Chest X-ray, AP view. Patient: 65 years old, sex F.
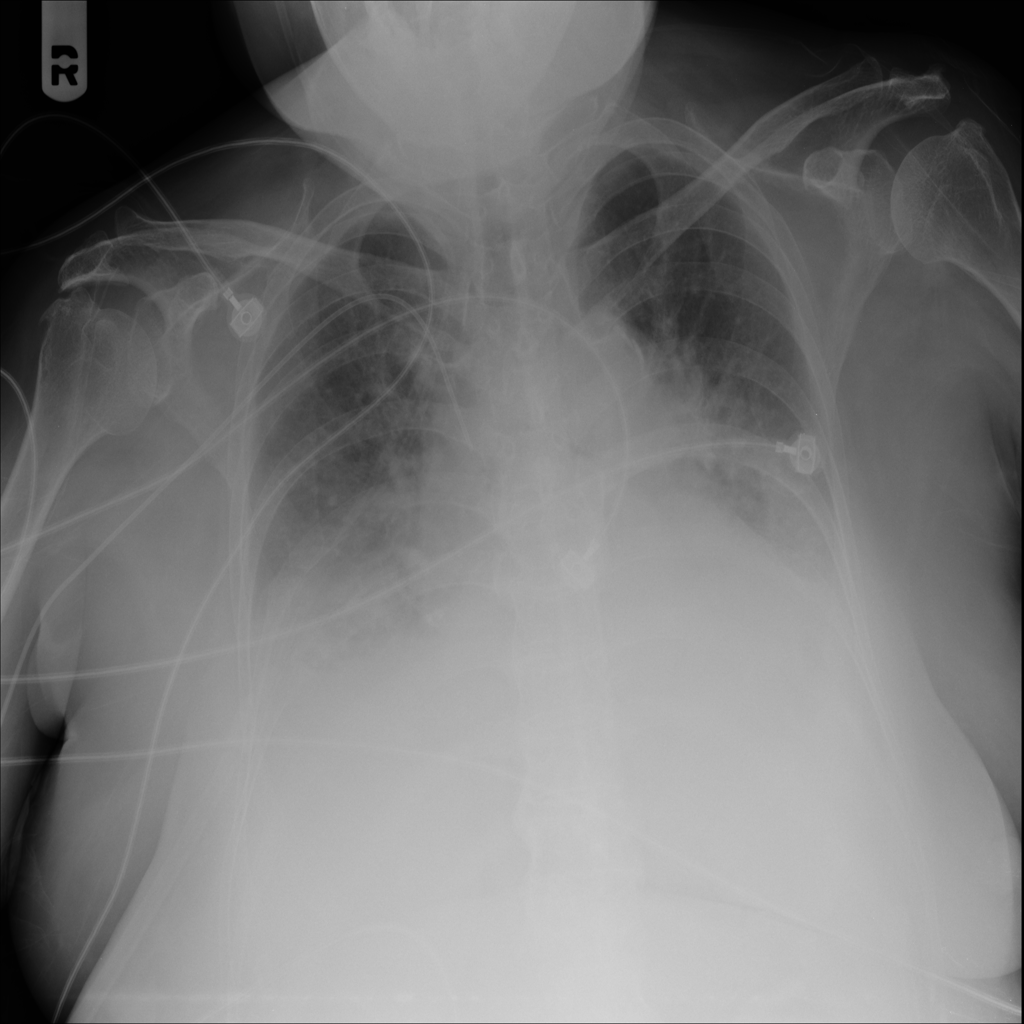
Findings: Atelectasis, Effusion, Infiltration